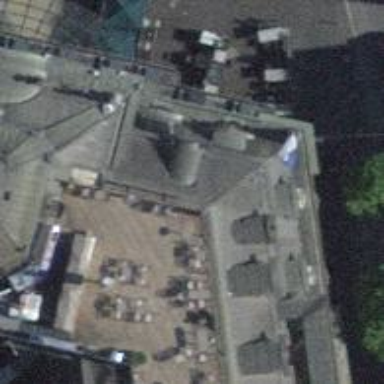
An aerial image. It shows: Nightclub.